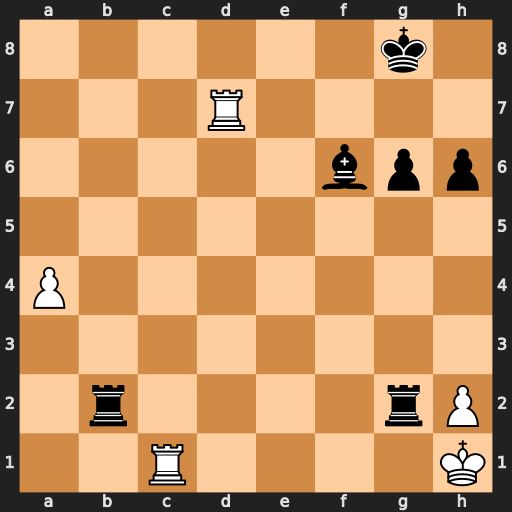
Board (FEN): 6k1/3R4/5bpp/8/P7/8/1r4rP/2R4K
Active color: w
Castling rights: -
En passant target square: -
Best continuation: Rc8+ Bd8 Rcxd8#